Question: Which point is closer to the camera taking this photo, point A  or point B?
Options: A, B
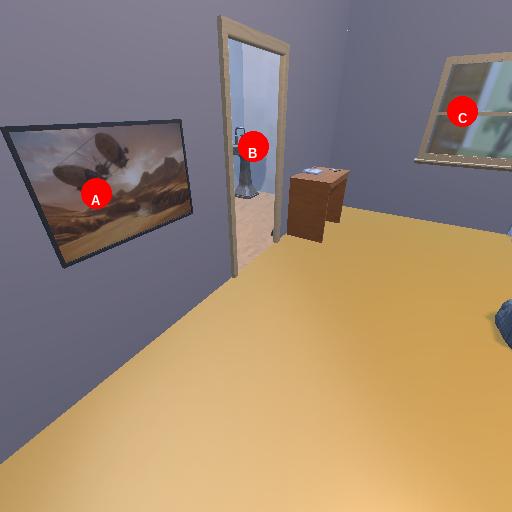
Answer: A